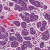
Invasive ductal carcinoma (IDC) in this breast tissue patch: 0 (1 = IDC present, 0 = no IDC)